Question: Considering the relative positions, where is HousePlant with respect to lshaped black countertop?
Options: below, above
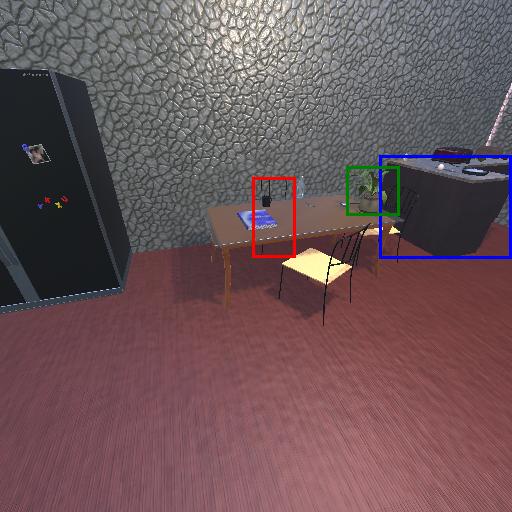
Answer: below